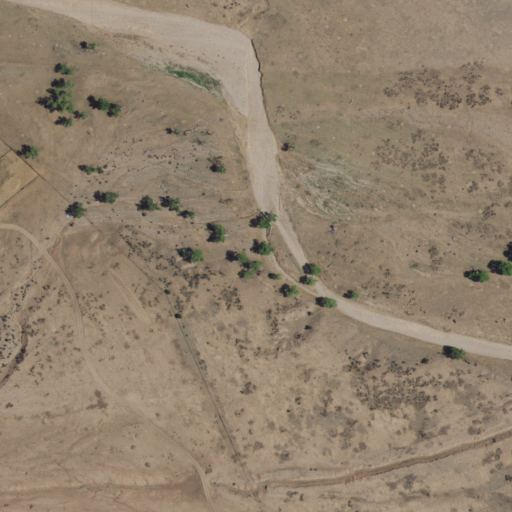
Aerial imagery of valley in New Mexico named Pole Canyon containing shrub and grassland